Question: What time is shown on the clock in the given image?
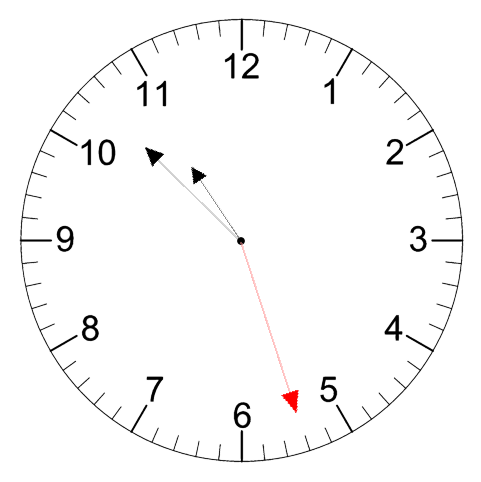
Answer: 10:52:27